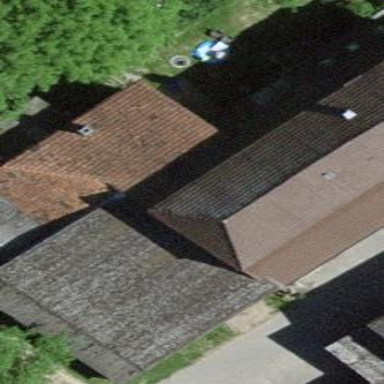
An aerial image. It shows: Farm building.